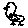
Label: bird